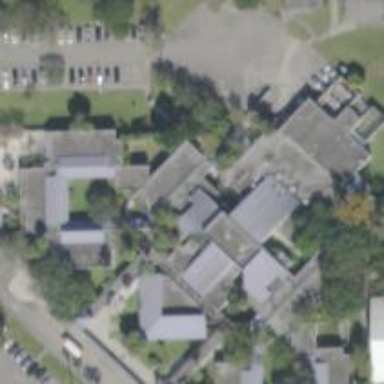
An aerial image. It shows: School building.